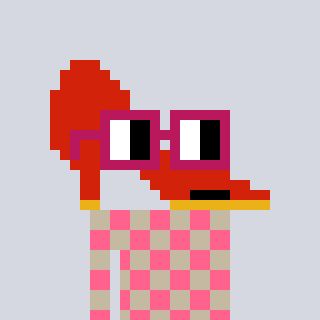
a pixel art character with square dark red glasses, a highheel-shaped head and a bege-colored body on a cool background